Question: I am new in Cocoa development. I want to implement this type of Bar (below image) in my application. How can i implement this? Which control using for this ?
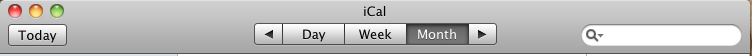
Answer: Read . The section relevant to your question is <URL>, but it would be a good idea to read the entire document. It contains a lot of important information about the various user interface components, how to use them, and links to additional documentation on each component.